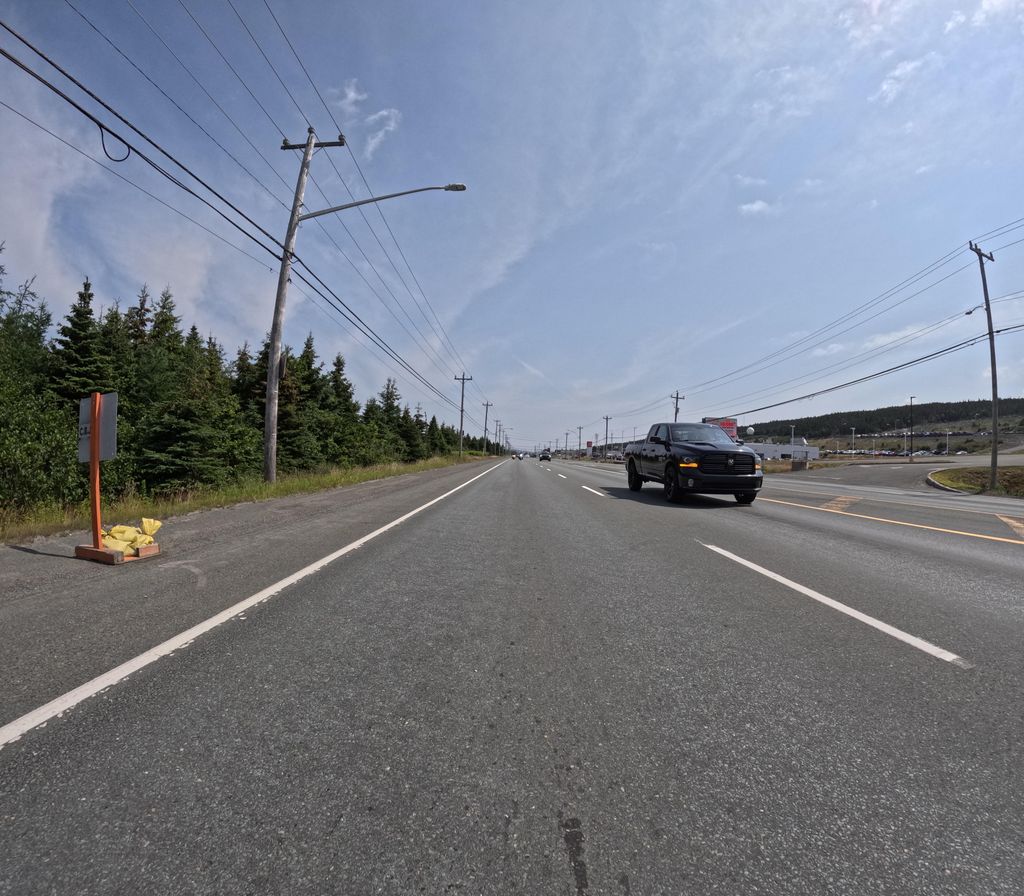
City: st_johns